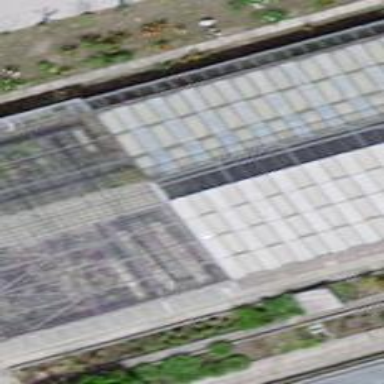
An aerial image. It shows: Area dedicated to greenhouse horticulture.